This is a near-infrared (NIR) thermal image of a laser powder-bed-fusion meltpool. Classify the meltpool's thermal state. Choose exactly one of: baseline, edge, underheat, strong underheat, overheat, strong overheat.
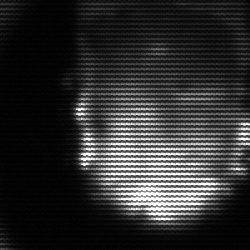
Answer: baseline